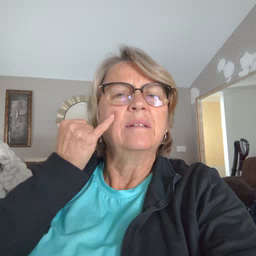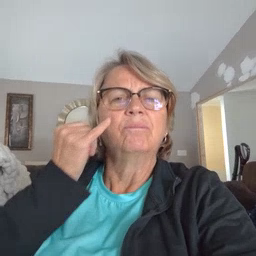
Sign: if